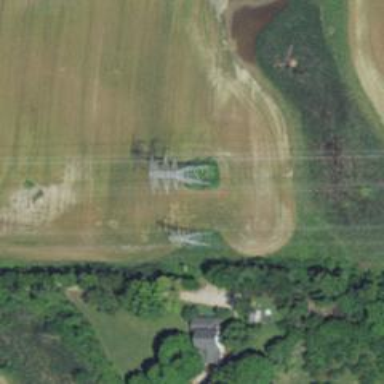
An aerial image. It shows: Power tower.